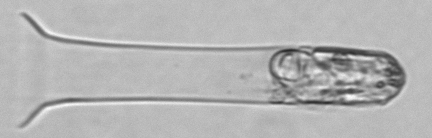
Label: Tintinnina